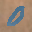
Label: 0